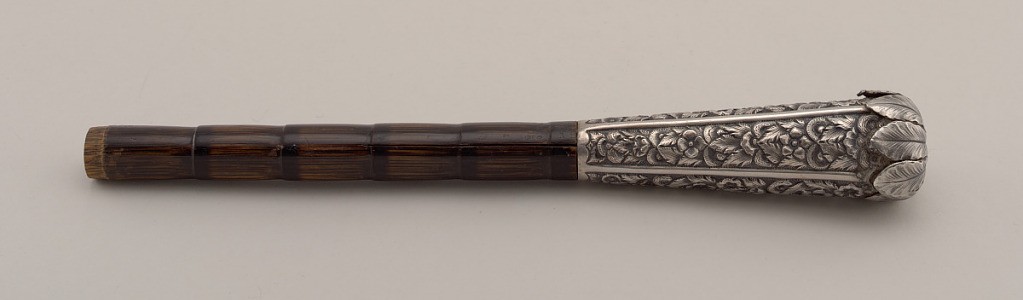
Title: Cane Handle
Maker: Henry Rado, American, 1859–1921
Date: late 19th century
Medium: silver, wood
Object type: handle
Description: Walking stick handle with foliate knob above benedict bands of flowers.